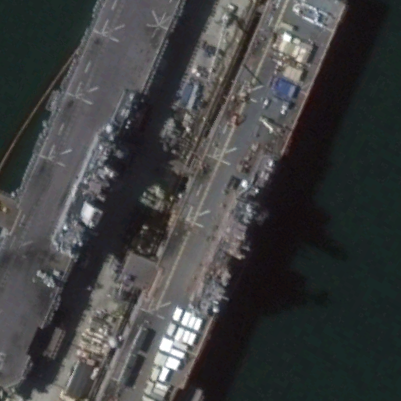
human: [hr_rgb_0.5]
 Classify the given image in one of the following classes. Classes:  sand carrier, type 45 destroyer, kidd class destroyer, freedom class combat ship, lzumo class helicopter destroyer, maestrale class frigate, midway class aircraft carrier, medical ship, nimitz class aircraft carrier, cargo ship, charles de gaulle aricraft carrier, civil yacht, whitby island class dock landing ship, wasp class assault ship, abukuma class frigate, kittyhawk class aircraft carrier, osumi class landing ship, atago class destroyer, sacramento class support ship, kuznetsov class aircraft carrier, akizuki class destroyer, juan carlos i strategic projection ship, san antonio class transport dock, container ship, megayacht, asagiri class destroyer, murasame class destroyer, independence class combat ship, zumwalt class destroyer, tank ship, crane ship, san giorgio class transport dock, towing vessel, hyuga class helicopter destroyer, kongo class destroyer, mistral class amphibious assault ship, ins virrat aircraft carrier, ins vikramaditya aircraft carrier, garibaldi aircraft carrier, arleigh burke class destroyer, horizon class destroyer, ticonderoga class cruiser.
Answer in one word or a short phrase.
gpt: Wasp class assault ship